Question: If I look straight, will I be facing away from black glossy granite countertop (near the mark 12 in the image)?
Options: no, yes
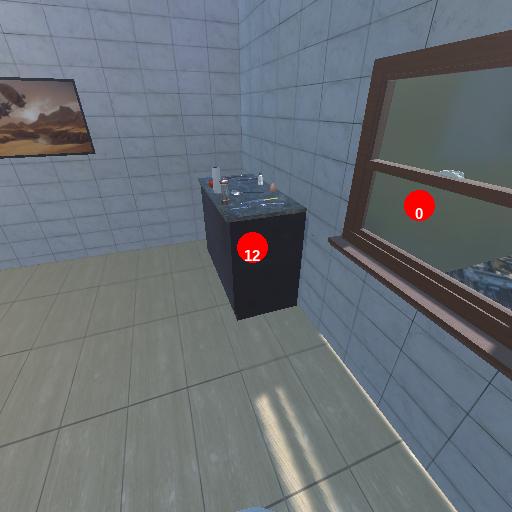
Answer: no